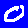
Digit: 0